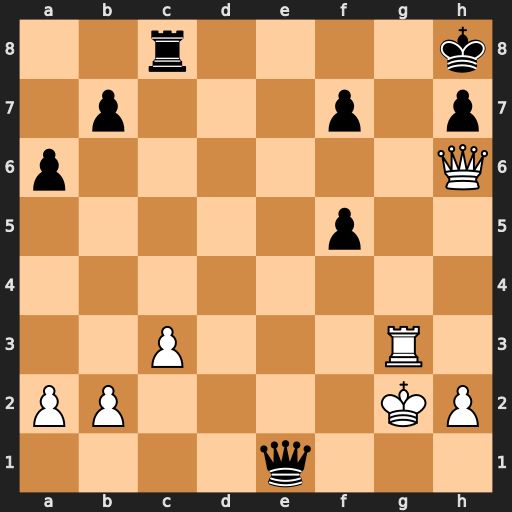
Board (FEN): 2r4k/1p3p1p/p6Q/5p2/8/2P3R1/PP4KP/4q3
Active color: w
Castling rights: -
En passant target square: -
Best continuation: Qg7#